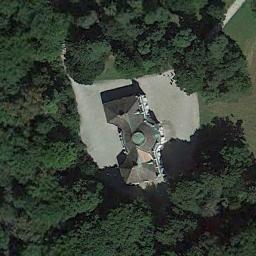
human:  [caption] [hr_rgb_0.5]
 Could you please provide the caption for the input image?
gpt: The gray palace is surrounded by a forest .

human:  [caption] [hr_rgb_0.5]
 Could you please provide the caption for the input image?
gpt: The palace is on the grass surrounded by trees .

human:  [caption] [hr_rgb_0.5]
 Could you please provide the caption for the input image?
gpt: The whole palace is white and there is a lot of vegetation around the palace .

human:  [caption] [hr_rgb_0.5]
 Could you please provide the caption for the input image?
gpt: The palace is surrounded by trees .

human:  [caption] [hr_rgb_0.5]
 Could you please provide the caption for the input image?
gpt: There are many green trees around the palace .